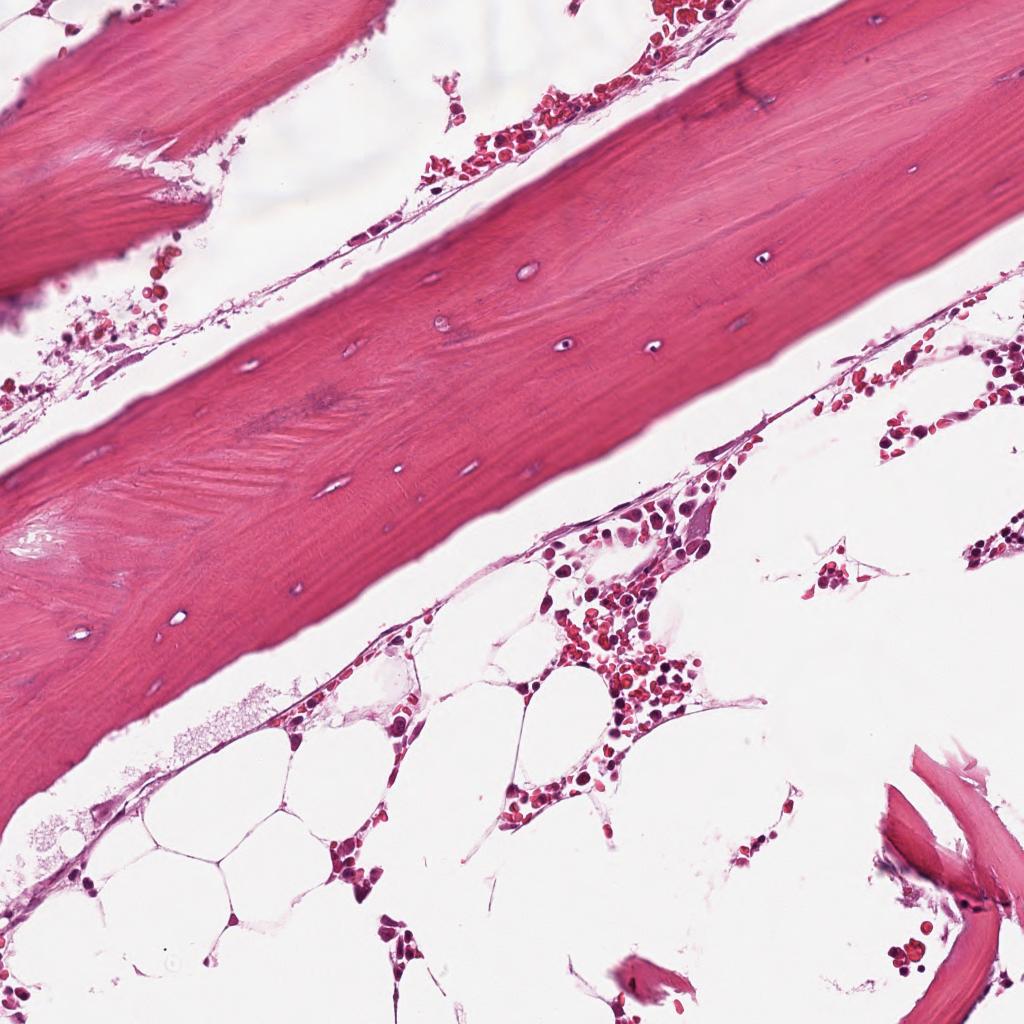
Label: Non-Tumor